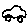
Label: car